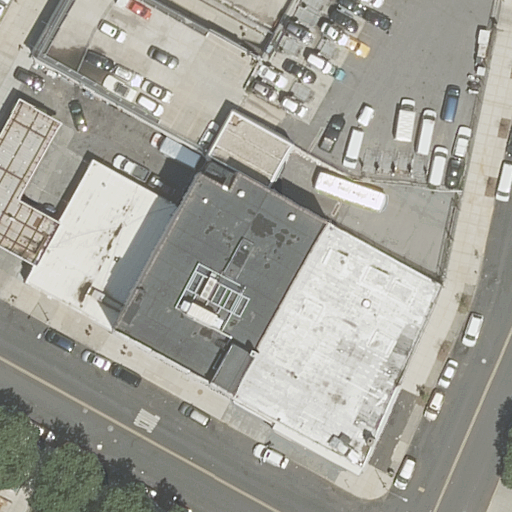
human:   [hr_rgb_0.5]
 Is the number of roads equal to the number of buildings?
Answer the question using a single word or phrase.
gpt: no

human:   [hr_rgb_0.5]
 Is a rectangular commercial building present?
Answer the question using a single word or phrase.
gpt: no

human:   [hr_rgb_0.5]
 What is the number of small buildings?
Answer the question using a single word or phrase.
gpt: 1

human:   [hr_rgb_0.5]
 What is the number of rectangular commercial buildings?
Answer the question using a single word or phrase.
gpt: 0

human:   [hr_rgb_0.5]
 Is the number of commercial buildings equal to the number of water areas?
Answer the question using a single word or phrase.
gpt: yes

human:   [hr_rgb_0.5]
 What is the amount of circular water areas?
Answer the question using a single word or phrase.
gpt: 0

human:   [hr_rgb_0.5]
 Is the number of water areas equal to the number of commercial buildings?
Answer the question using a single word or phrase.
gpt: yes

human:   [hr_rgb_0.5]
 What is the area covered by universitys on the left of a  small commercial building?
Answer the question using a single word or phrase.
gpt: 0m2

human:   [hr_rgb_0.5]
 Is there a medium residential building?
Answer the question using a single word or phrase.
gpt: yes

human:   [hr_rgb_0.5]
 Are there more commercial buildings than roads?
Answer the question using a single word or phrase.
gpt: no

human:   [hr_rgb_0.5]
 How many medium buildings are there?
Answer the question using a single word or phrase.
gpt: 1

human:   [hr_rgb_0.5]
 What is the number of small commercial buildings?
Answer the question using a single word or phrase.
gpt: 0

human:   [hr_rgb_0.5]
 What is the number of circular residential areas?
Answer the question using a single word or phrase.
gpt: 0

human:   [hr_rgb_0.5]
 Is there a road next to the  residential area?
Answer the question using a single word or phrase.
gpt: yes

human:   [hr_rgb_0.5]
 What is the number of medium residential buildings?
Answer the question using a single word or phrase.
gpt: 1

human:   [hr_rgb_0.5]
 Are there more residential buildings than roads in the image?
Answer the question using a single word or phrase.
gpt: yes

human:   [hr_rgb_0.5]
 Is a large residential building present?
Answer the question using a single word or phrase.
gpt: yes

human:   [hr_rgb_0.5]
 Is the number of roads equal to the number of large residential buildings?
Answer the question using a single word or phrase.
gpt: no

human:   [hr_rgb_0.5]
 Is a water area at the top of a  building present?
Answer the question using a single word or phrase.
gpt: no

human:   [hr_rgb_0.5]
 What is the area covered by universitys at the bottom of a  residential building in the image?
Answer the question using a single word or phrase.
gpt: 0m2

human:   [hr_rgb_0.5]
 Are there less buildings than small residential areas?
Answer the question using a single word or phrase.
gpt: no

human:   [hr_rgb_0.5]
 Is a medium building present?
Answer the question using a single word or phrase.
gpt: yes

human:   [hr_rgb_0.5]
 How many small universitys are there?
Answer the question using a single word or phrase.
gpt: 0

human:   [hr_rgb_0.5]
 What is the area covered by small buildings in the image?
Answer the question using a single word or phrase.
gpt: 66m2

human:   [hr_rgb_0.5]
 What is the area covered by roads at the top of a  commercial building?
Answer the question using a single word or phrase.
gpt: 0m2

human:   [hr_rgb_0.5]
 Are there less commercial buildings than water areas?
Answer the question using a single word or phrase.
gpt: no

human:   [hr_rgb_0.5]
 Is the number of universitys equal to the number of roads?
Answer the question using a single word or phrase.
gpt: no

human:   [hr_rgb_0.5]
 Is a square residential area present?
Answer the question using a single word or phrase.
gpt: no

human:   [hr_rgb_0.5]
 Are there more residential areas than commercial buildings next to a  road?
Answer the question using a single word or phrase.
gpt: yes

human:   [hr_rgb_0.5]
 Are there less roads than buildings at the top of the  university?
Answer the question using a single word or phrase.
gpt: no

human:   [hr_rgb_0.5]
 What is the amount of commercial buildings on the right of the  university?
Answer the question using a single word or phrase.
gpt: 0

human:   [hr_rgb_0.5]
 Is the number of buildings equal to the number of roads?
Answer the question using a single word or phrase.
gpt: no

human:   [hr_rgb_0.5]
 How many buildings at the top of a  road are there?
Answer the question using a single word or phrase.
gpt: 4

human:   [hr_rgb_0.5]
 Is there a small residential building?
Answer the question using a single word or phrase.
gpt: yes

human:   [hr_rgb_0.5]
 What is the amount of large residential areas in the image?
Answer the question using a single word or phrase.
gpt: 1

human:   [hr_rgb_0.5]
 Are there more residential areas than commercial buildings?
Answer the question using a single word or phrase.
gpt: yes